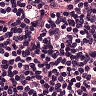
Metastatic tissue present: no